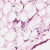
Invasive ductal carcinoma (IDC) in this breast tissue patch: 0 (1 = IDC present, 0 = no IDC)